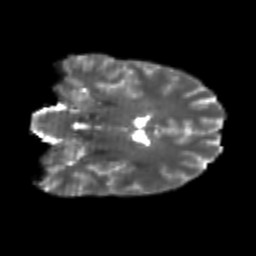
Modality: T2w
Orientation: coronal
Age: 22
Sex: male
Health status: healthy
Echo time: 0.074 s